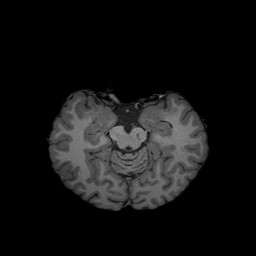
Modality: T1w
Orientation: coronal
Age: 36
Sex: female
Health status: healthy